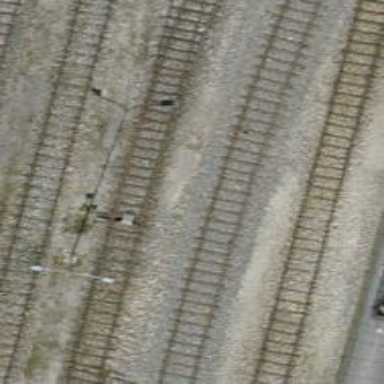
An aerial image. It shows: Siding railway track with one rail.